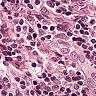
Metastatic tissue present: no